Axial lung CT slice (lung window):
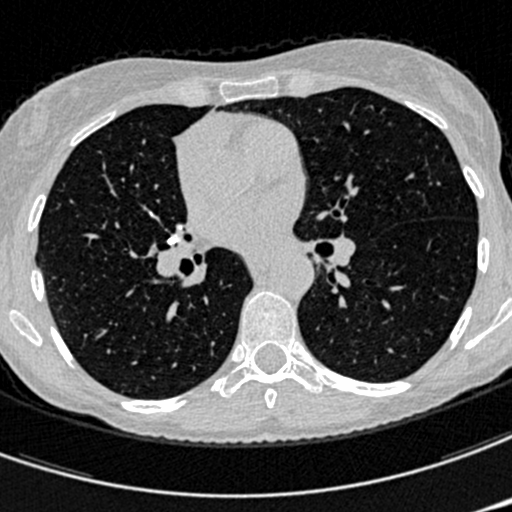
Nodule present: no